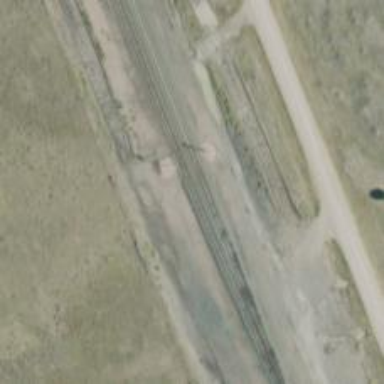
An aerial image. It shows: Railway track.